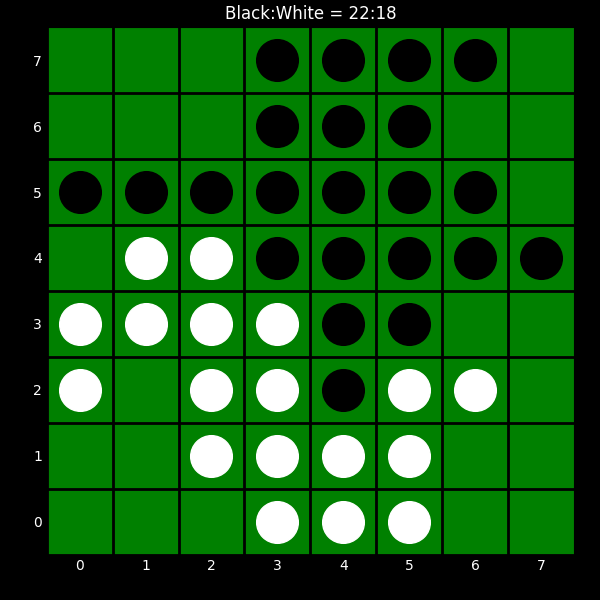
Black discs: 22
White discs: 18